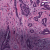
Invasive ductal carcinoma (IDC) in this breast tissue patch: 0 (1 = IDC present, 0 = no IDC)